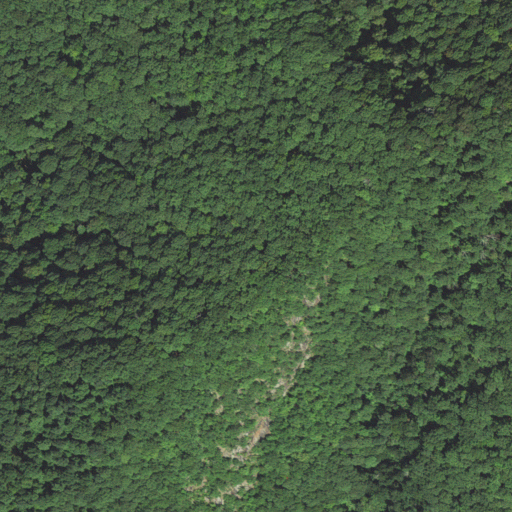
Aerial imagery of ridge(s) in North Carolina named Grassy Ridge containing deciduous forest and mixed forest